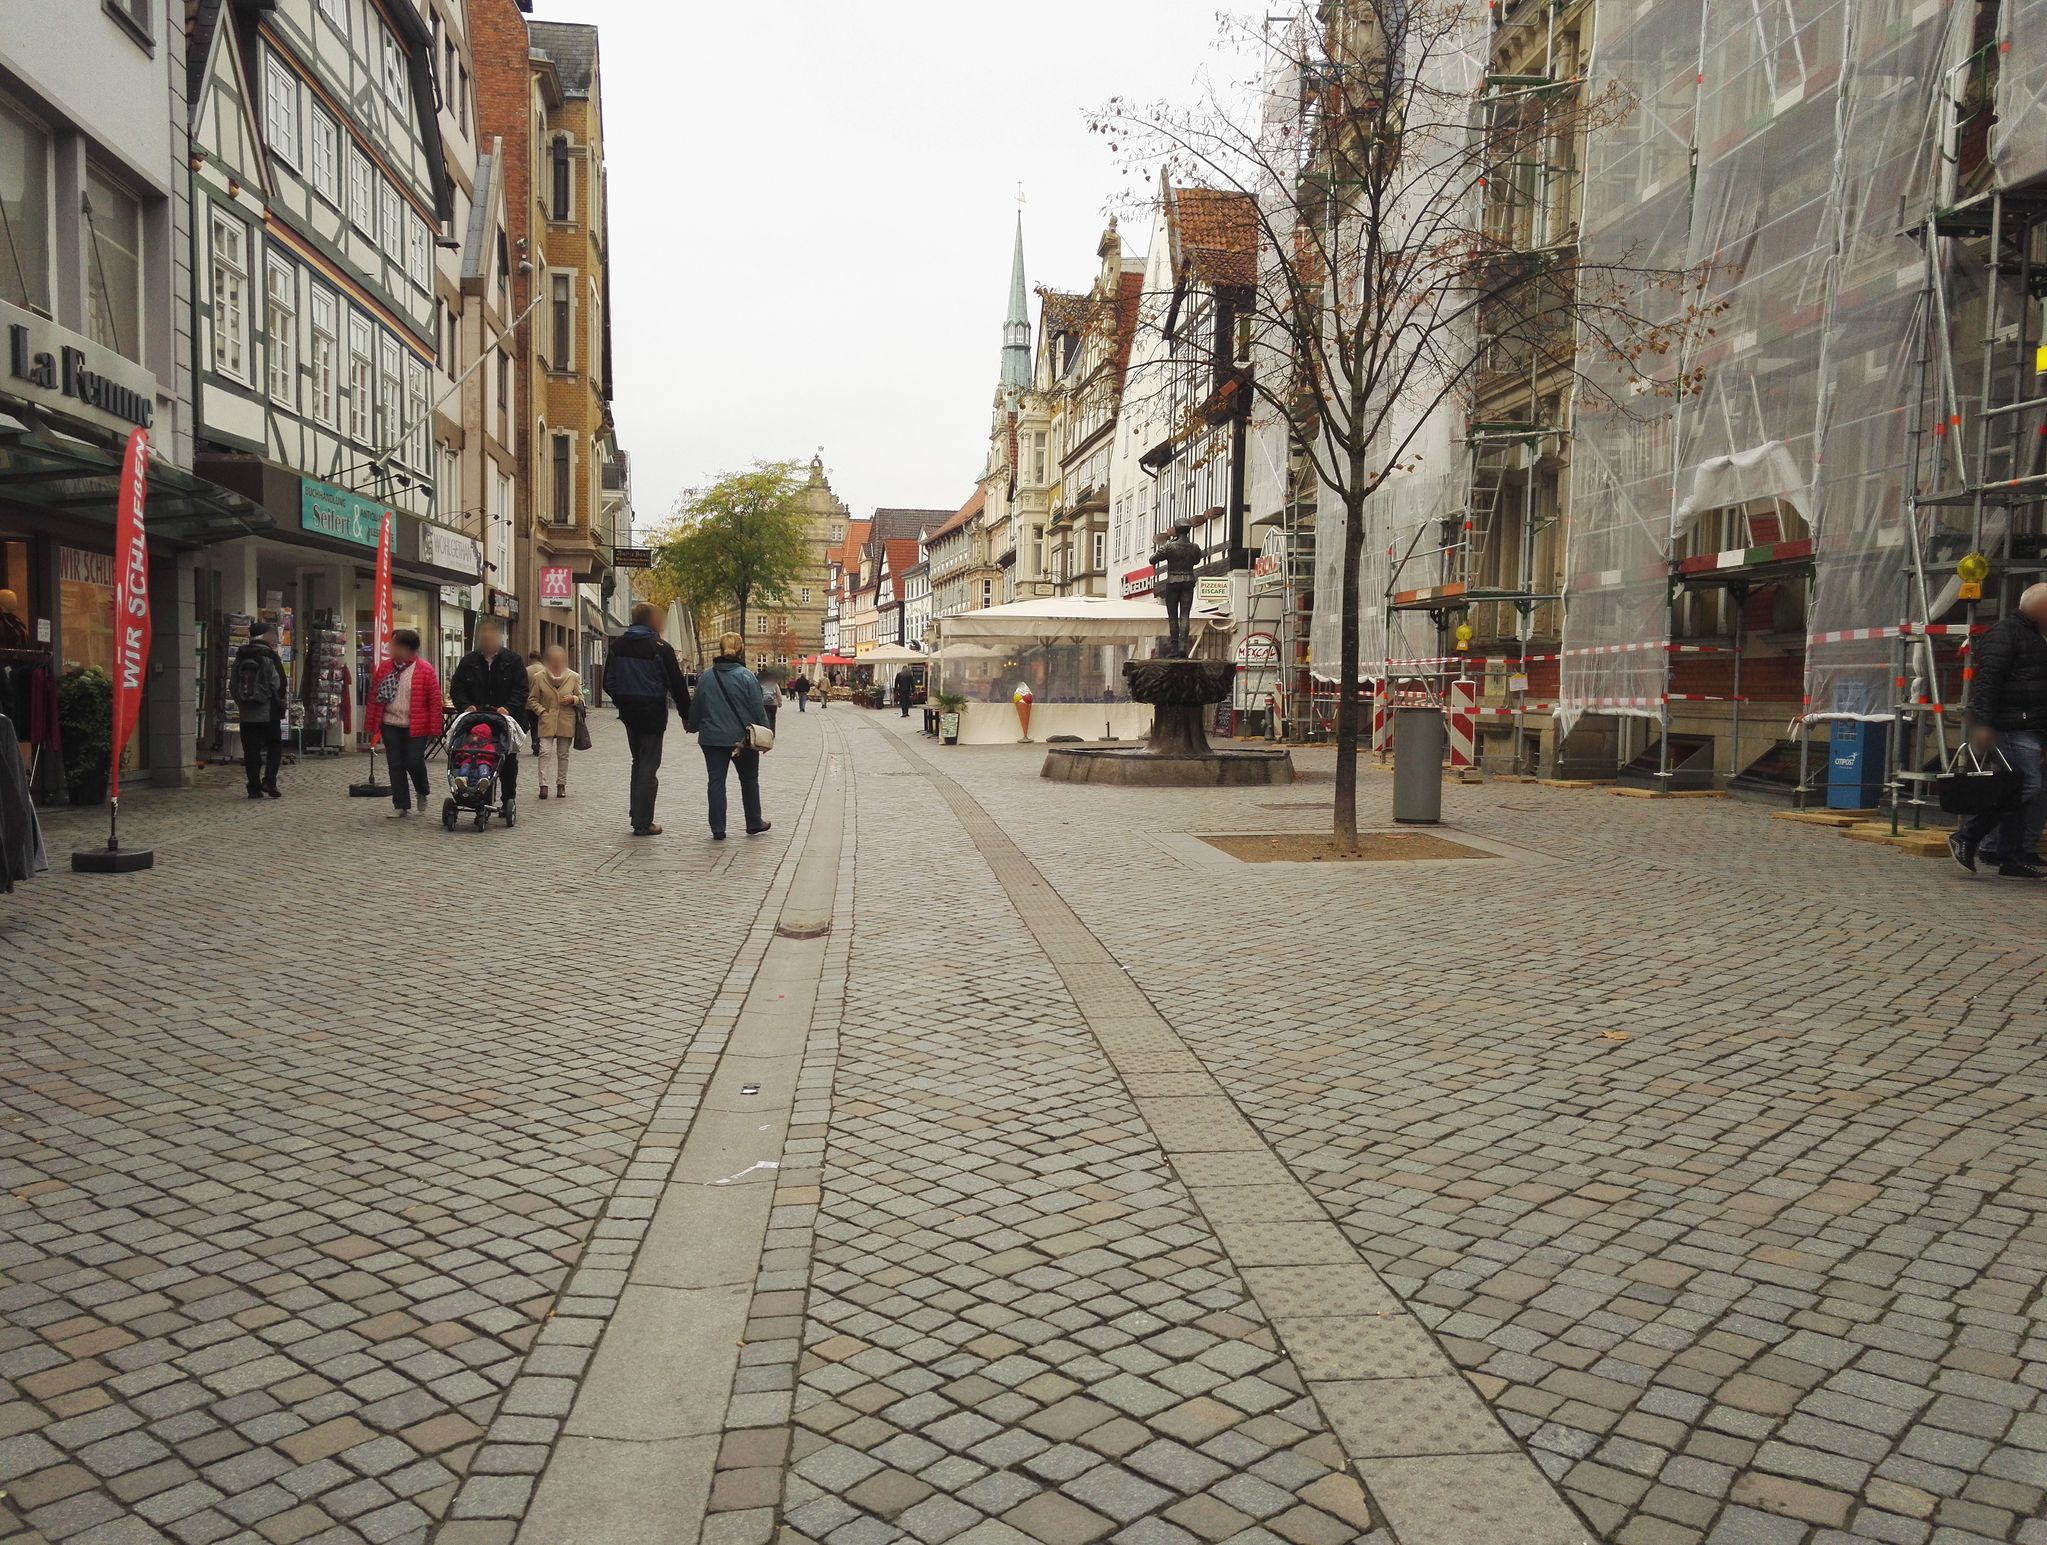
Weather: clear
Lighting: day
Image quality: good
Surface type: walking surface
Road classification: pedestrian
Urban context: dense urban cluster
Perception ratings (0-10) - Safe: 6.62, Lively: 9.59, Beautiful: 8.73, Boring: 4.43, Depressing: 2.48, Wealthy: 7.9